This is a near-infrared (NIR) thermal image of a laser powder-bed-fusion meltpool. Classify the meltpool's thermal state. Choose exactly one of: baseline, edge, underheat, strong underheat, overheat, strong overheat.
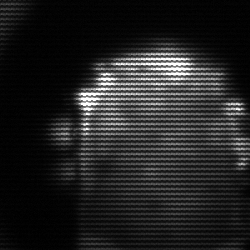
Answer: baseline